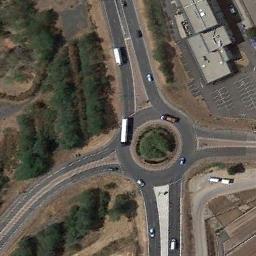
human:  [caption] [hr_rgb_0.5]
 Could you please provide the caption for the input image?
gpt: The roundabout is on the bare land next to buildings and trees .

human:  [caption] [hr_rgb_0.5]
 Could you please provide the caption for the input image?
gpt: There are many trees beside the roundabout .

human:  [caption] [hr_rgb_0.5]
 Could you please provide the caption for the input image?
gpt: The roundabout with four exits and entrances is surrounded by some buildings and trees and some cars are driving on the roundabout .

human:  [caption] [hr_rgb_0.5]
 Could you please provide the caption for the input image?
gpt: There are several moving vehicles on the road at the roundabout, There are several buildings and some trees and a large wasteland around the roundabout .

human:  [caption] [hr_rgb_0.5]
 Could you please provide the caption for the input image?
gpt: There are some green bushes and buildings beside the roundabout .